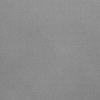
Atmospheric dust classification: dusty